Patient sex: M
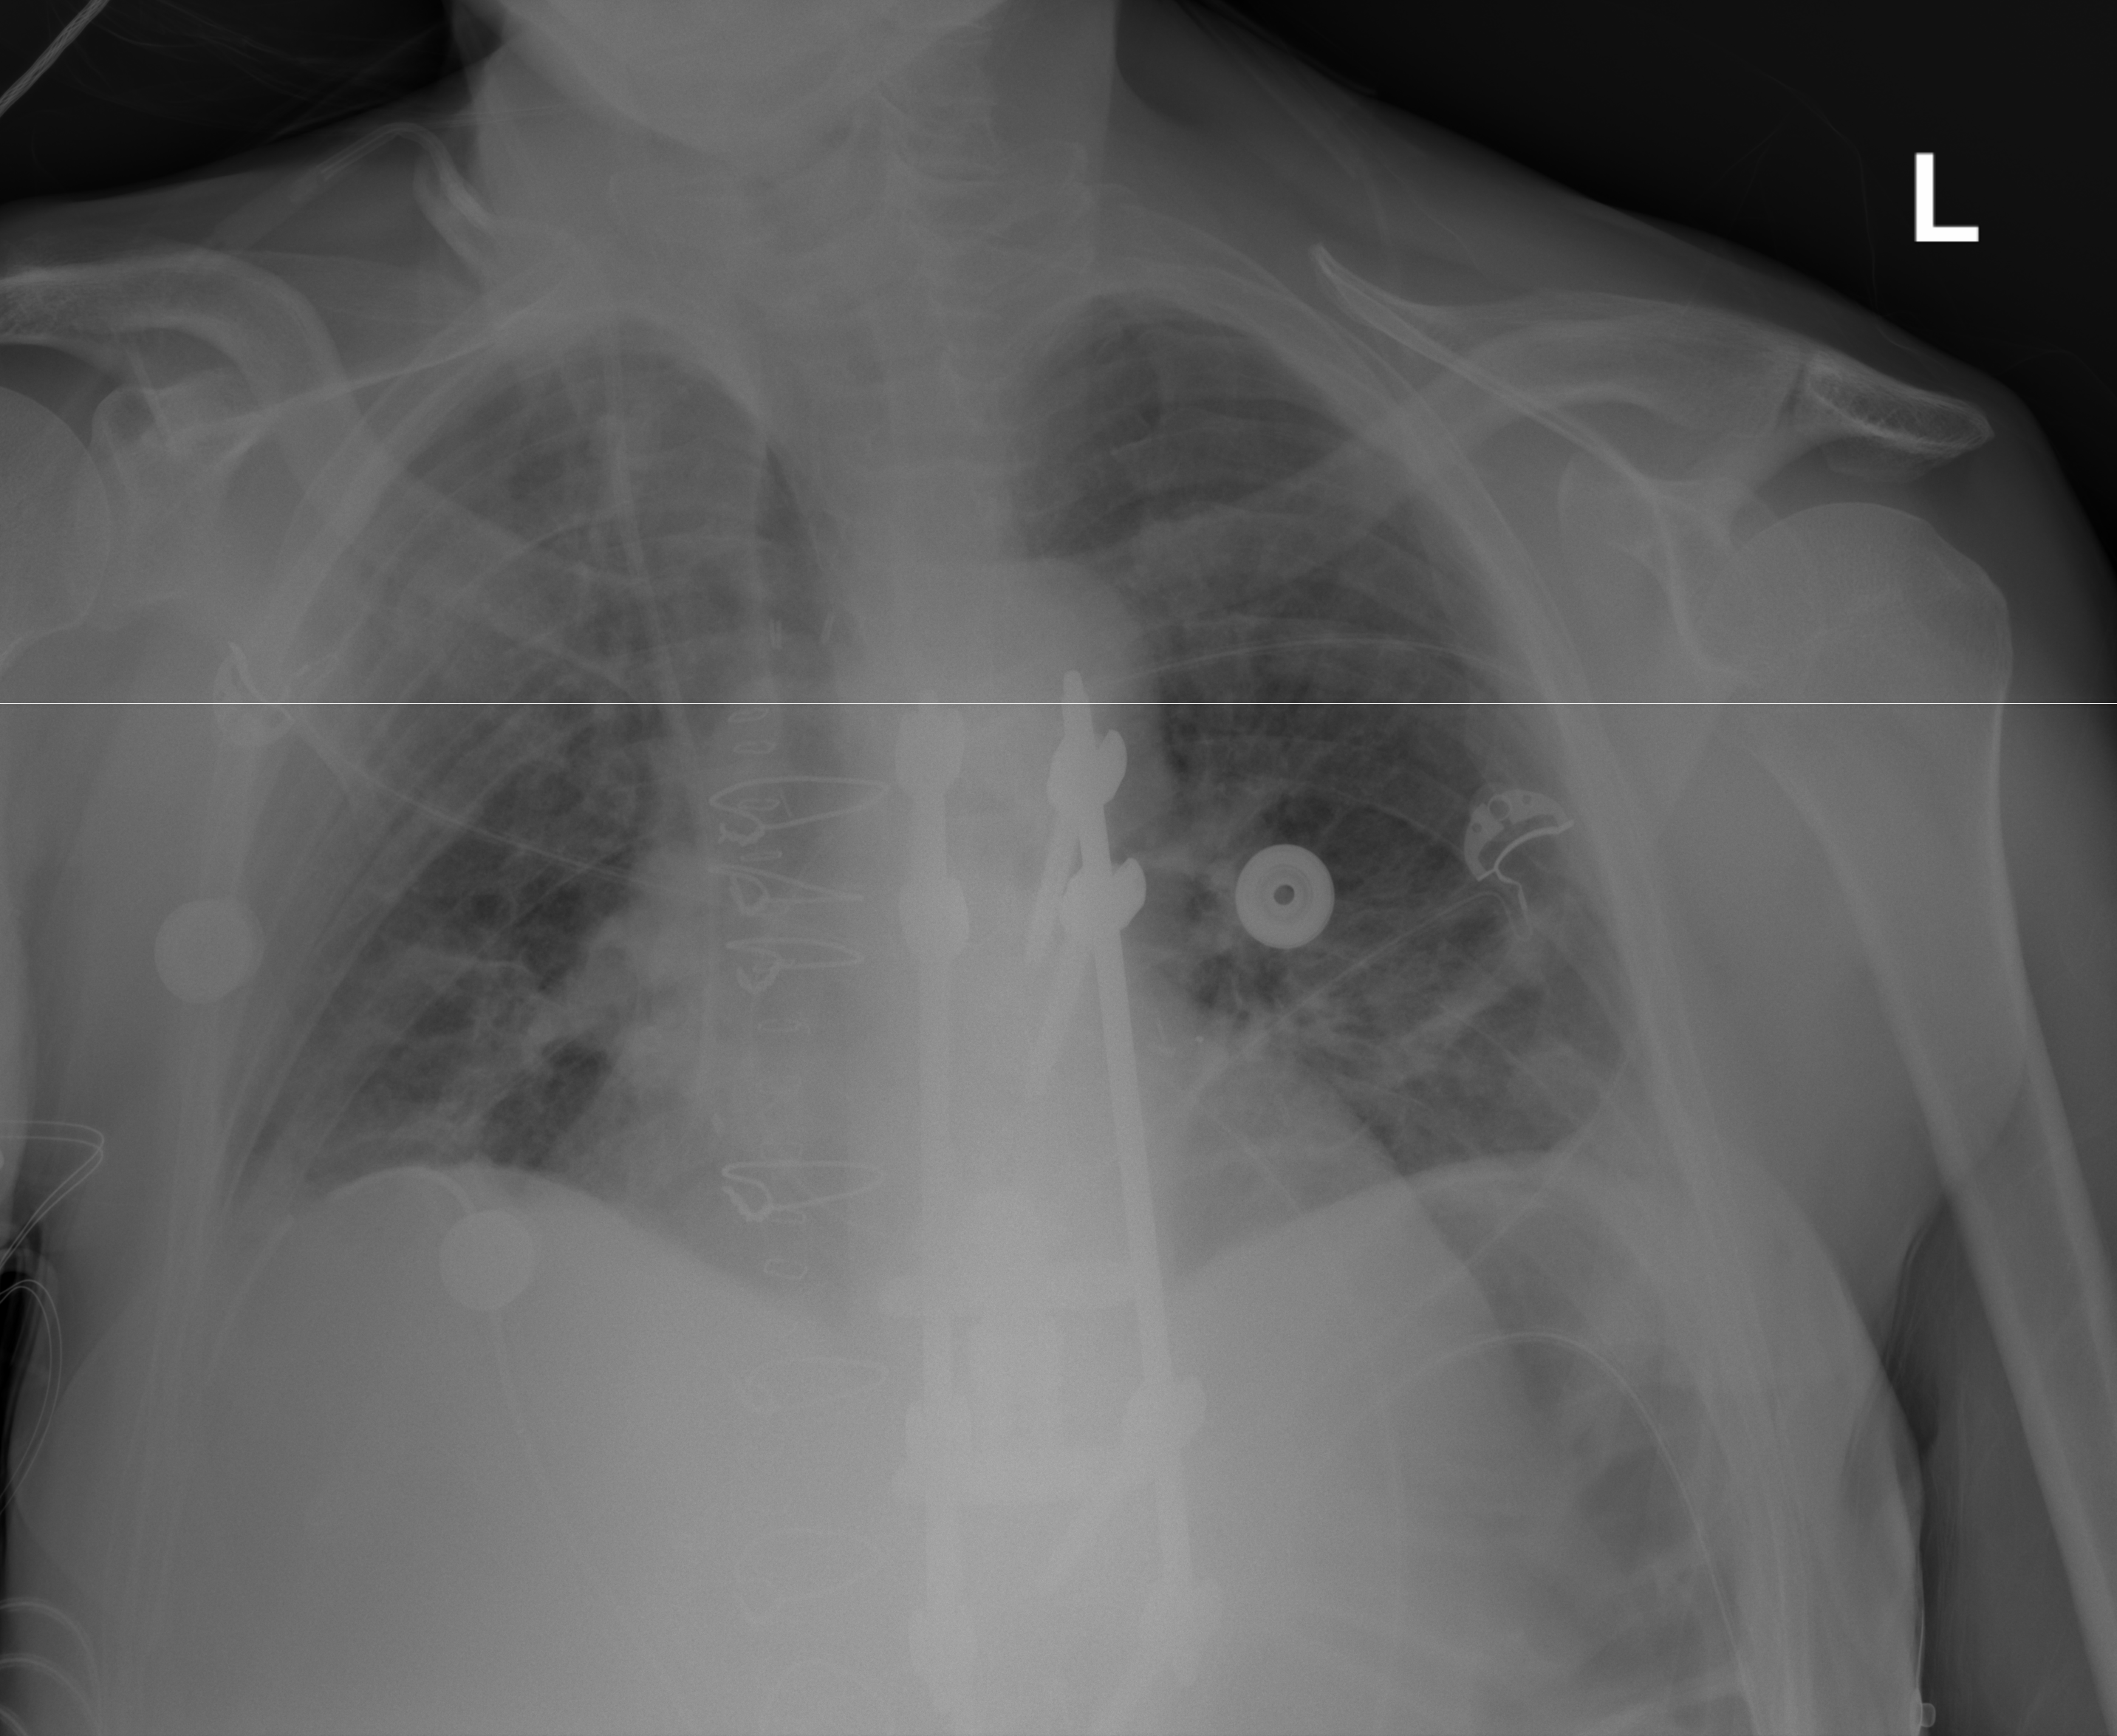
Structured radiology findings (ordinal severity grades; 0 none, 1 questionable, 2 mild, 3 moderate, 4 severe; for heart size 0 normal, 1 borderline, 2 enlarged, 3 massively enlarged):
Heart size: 1
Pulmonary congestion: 2
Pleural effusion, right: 0
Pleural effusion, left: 2
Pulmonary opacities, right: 2
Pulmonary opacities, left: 2
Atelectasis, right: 2
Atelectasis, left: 2